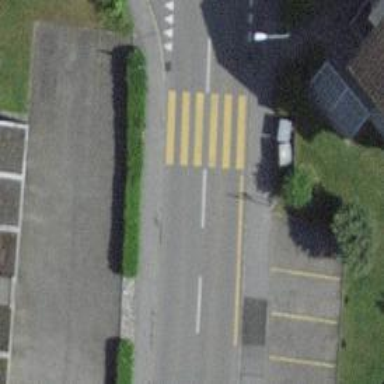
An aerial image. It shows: Uncontrolled zebra crossing with notable zebra markings.